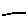
Label: fish